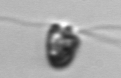
Label: flagellate_morphotype1